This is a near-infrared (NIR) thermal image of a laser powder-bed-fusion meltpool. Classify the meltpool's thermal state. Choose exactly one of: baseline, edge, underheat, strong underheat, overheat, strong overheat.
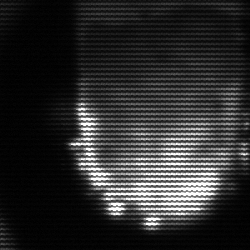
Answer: baseline